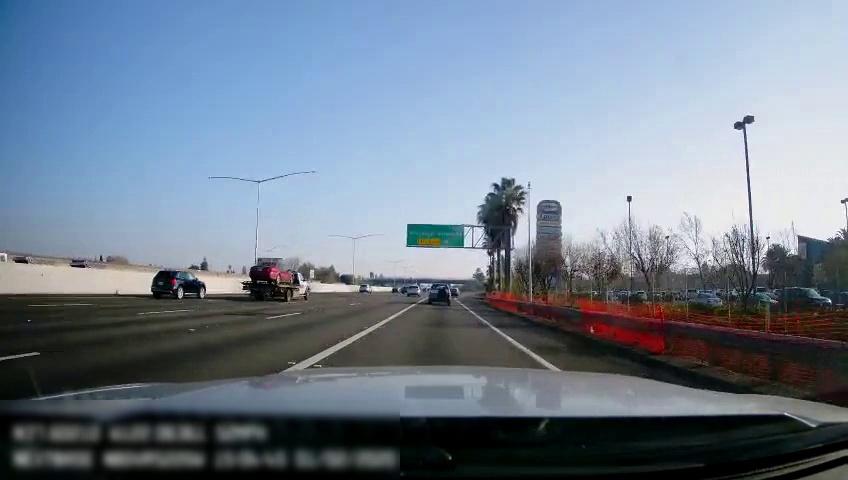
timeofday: Day
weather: Sunny
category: Drivable Space
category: Vehicles | SUV
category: Vehicles | Car
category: Vehicles | SUV
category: Vehicles | SUV
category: Vehicles | Truck
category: Vehicles | SUV
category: Vehicles | Truck
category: Vehicles | Truck
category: Lanes | Current Lane
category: Lanes | Alternate Lane
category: Lanes | Alternate Lane
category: Lanes | Alternate Lane
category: Lanes | Alternate Lane
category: Traffic | Signs